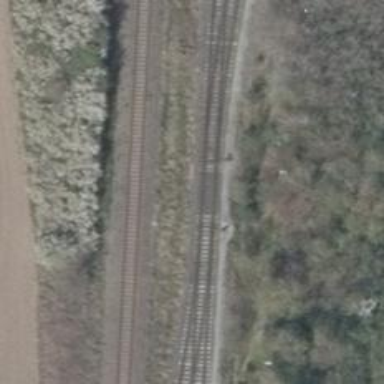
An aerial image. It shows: Railway switch.